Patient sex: M
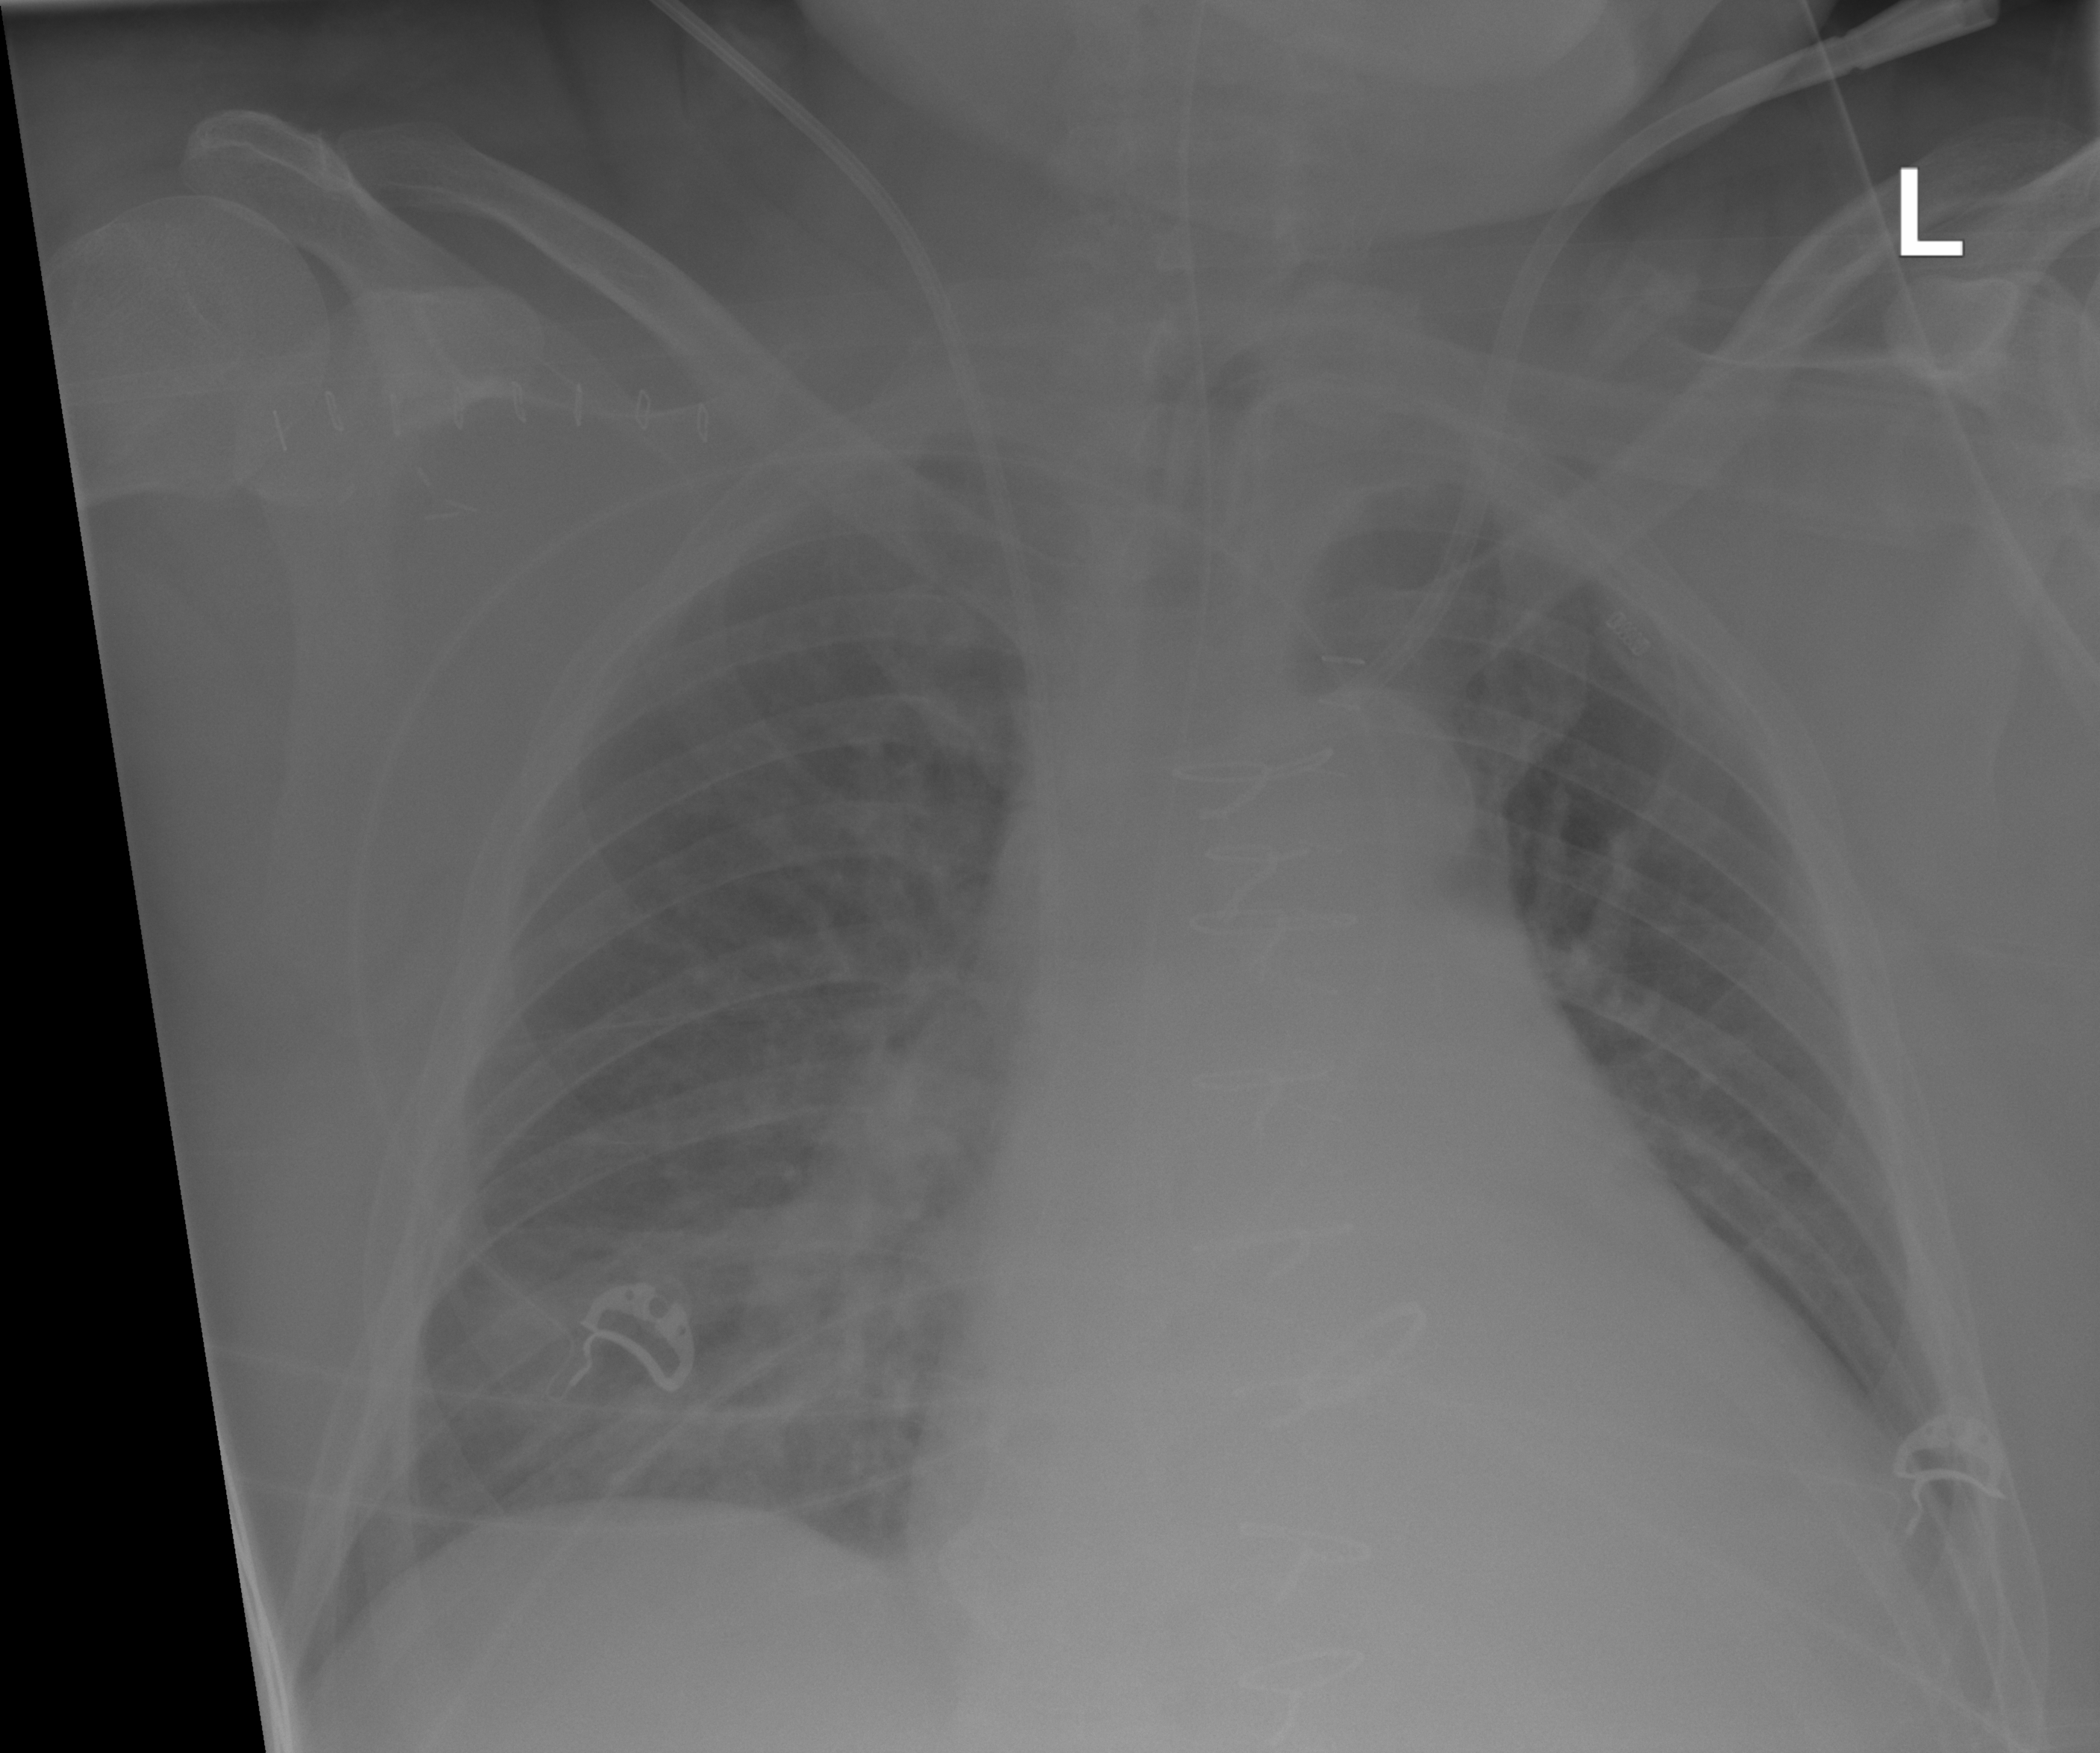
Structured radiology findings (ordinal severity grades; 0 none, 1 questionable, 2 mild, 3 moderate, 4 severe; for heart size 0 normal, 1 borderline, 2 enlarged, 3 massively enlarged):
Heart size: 2
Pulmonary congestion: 0
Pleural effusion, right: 0
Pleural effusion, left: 0
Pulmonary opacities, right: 2
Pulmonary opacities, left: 0
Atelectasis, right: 2
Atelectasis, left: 0